Question: I am trying to use <URL> in order to have composite primary keys in my activerecord models.
I already added 'gem 'composite_primary_keys', '=3.1.0'' to my Gemfile.
Now I am trying to setup my first modelclass as follows.
'''
class StringProperty < ActiveRecord::Base
self.primary_keys :entity_id, :property_id
set_table_name "problem.string_property"
attr_accessible :entity_id, :property_id, :value
end
'''
But all I get is:

What am I doing wrong? :(
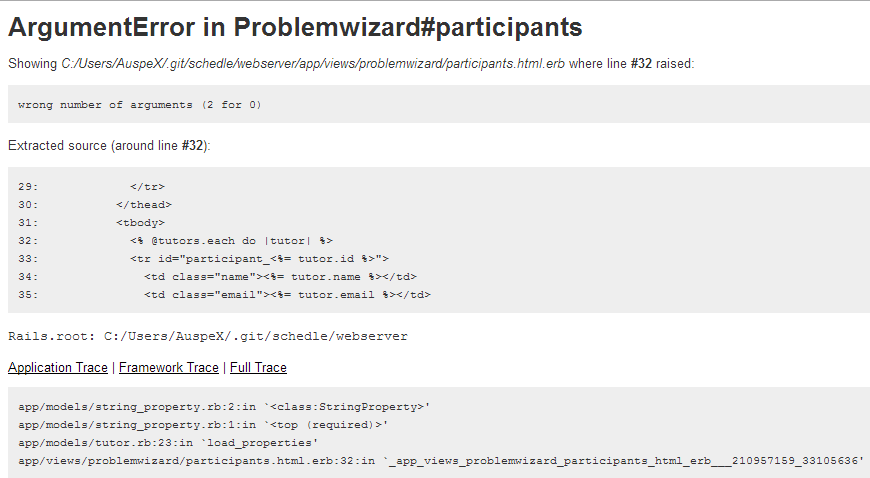
Answer: The following will work I think.
'''
require 'composite_primary_keys'
class StringProperty < ActiveRecord::Base
self.primary_keys = :entity_id, :property_id
set_table_name "problem.string_property"
attr_accessible :entity_id, :property_id, :value
end
'''